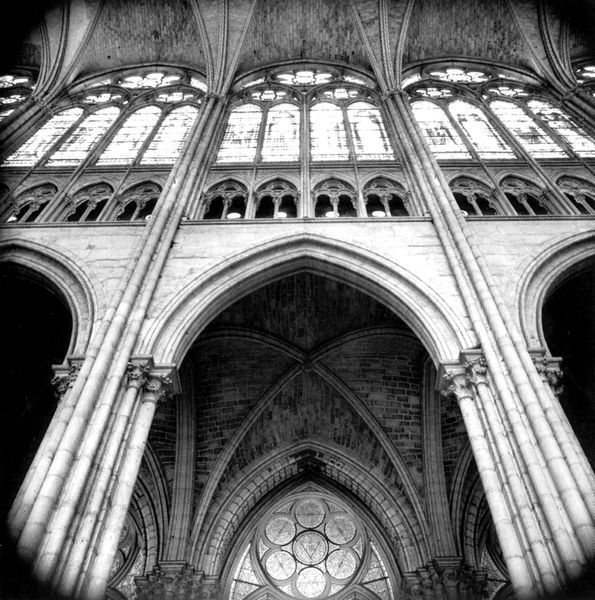
Titel: Abteikirche in St. Denis
Standort: St. Denis, Abteikirche (EU - F)
Schlagwörter: fenster, säule, säulen, gebäude, architektur, stein, steine, innenraum, kirche, decke, innen, gotik, mauer, ornamente, foto, fotografie, bögen, gang, arkade, gewölbe, dom, schwarzweiss, kapitelle, kathedrale, kapitell, kirchenschiff, kreuzrippengewölbe, bündelpfeiler, dienste, gotisch, kreuzgewölbe, obergaden, rosette, spitzbogen, triforium, kapelle, streben, kreuzgang, maßwerk, fensterrose, gotteshaus, rippe, couronnement, kirchenfenster, frühgotisch, kreutrippengewölbe, pfeilerbündel, kirchenbogen, strbene, kgewölbe